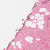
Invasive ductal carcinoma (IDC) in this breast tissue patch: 0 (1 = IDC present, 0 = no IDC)